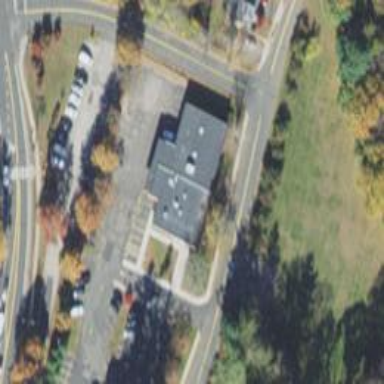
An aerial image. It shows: Post office.